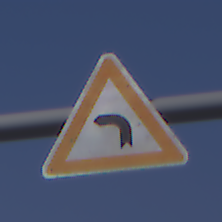
Verkehrszeichen: KurveLinks
Umgebung: Outdoor, Nature
Tageszeit: SunriseSunset
Wetter: Clear
Licht: Natural
Jahreszeit: NotSpecified
Kontrast: LowContrast